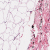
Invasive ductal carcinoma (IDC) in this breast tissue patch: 0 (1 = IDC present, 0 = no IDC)